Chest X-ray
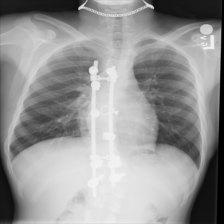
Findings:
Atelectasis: negative
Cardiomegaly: negative
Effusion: negative
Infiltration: negative
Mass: negative
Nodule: negative
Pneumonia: negative
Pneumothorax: negative
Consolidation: negative
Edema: negative
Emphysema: negative
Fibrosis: negative
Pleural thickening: negative
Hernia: negative